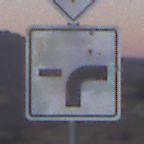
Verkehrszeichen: VerlaufVorfahrtsstrasse9
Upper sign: Vorfahrtsstrasse
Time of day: Dusk
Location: Outdoor (Nature)
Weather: Clear
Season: NotSpecified
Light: Natural